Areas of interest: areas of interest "Industrial Park"
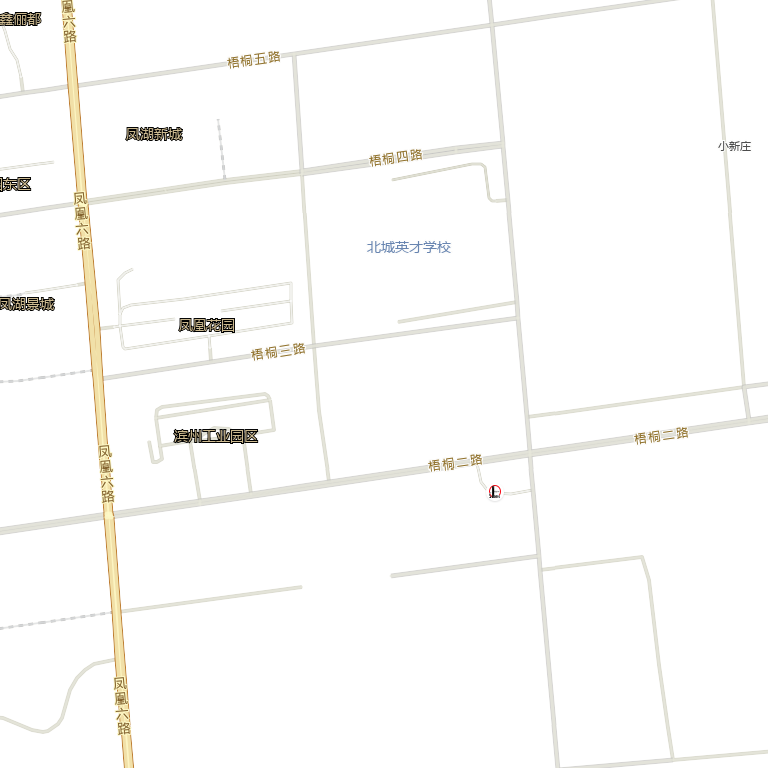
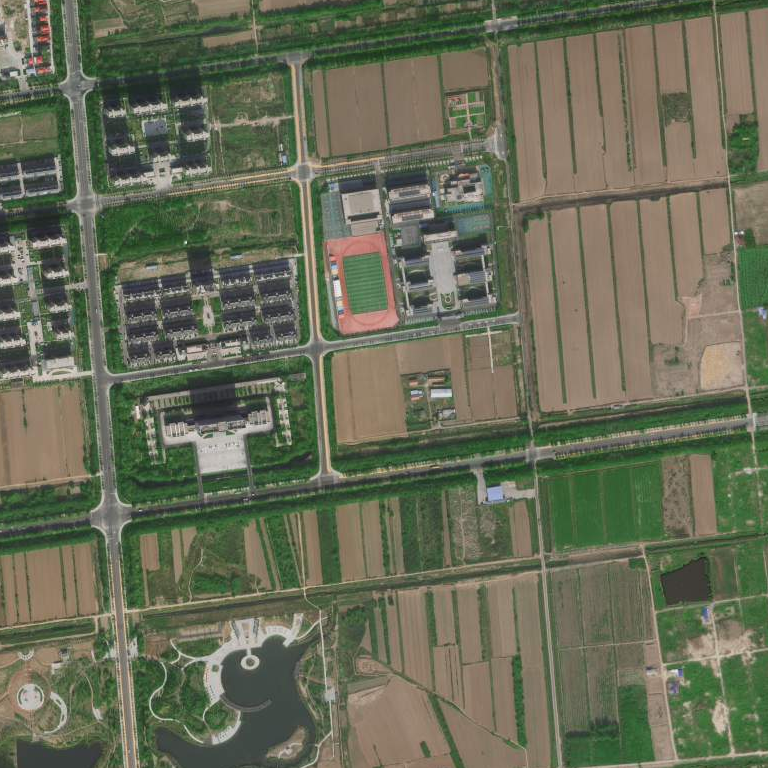